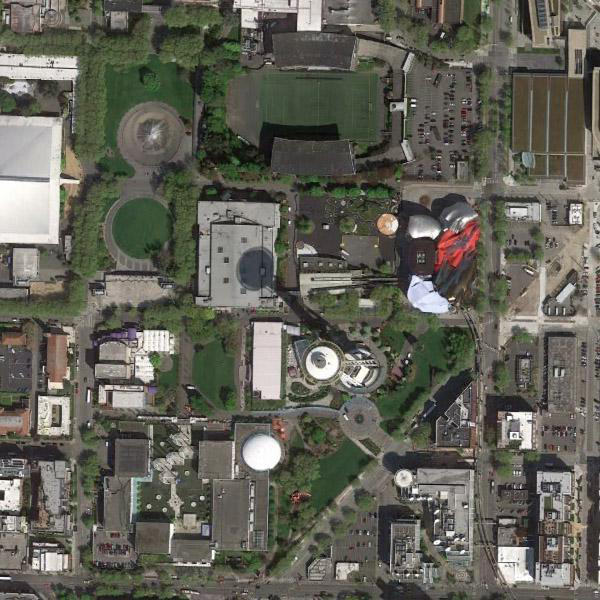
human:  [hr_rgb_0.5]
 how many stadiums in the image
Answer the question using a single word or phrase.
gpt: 1